Question:
I need a formula if I do not have a date in a cell "C6","C7".... to not have a value of -42008 in "F6","F7"... to be empty. Formula that I use to see the "Days to:" in Colum "F" is in FX bar (=C2-TODAY())
And also needs me, if someone has an idea if CheckBox is TRUE, for example row 2, to be deleted or changes color.
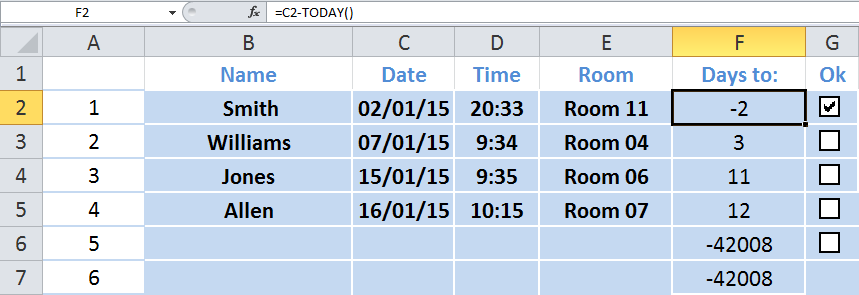
Answer: for the 1st question, you can use this pattern:
'''
= if(Logical_Test;[Value_if_true];[Value_if_false])
'''
for example on your table & data :
'''
= IF(C2="";"";C2-TODAY())
'''
for the 2nd question you can use Conditional Formatting in HOME tab:
go to , Next on , and select
in new window select ""
then in "" box type your condition
also click on button and set your format on fill or border or else .
Hope of Success